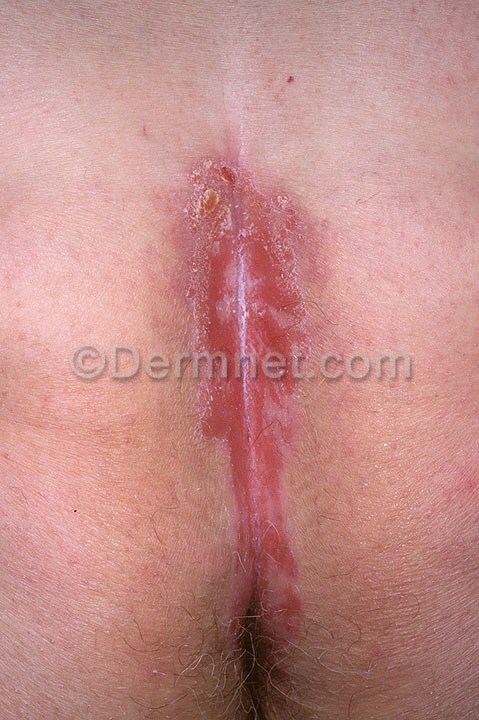
Disease: Psoriasis pictures Lichen Planus and related diseases